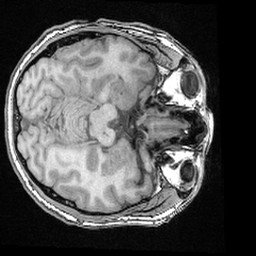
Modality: T1w
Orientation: axial
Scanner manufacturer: ge
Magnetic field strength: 3 T
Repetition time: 0.008572 s
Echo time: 0.003384 s